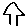
Label: house